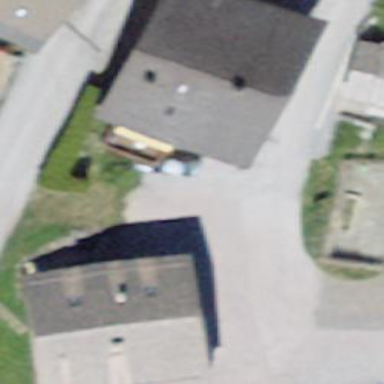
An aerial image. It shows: Building with tile roof.